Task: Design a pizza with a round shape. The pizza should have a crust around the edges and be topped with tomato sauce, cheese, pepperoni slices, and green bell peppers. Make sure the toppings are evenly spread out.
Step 377:
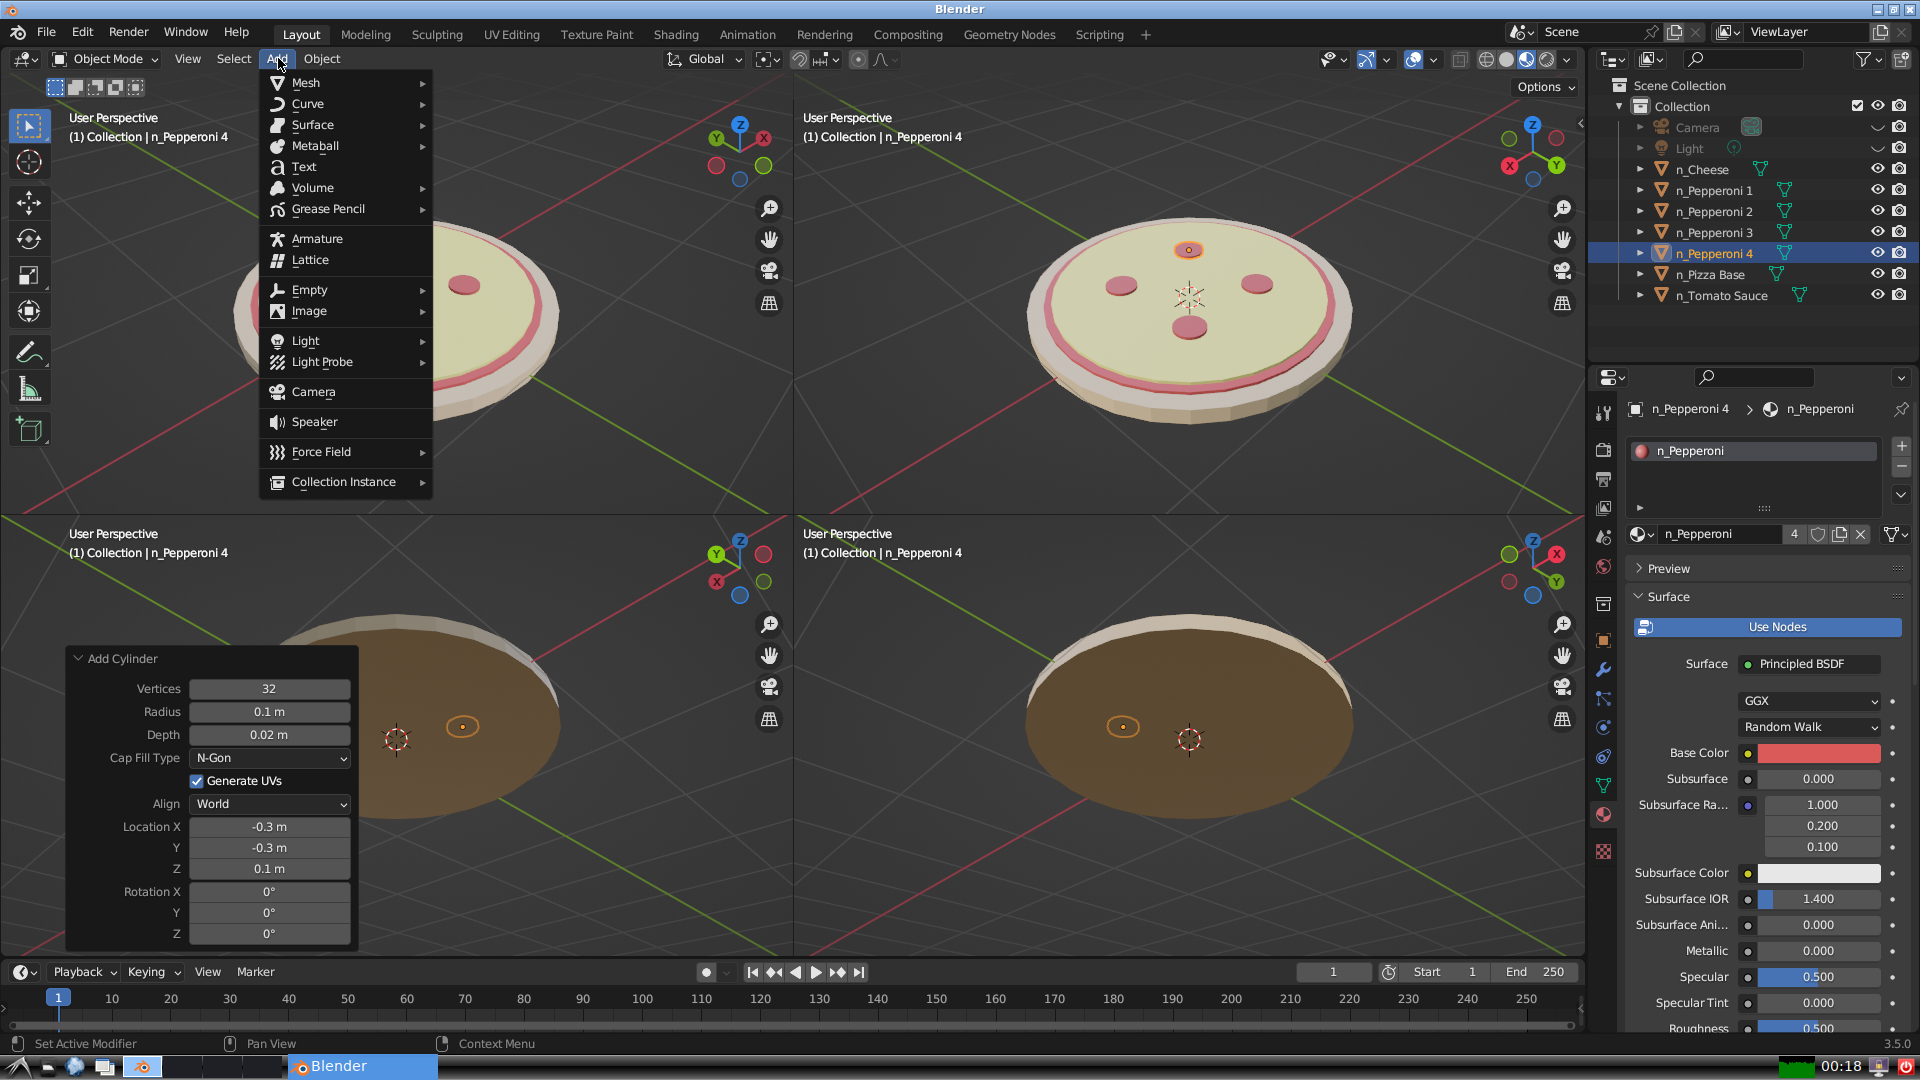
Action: {"mouse_move": [304, 84]}